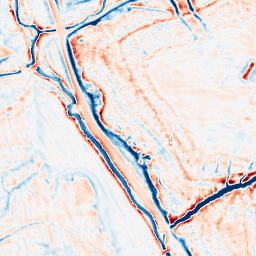
Category: edge_preserving
Decomposition family: bilateral
Decomposition parameters: d: 15
sigma_color: 100
sigma_space: 150
Upsampling method: fft_zeropad
Upsampling parameters: scale: 4
Upsampling scale: 4